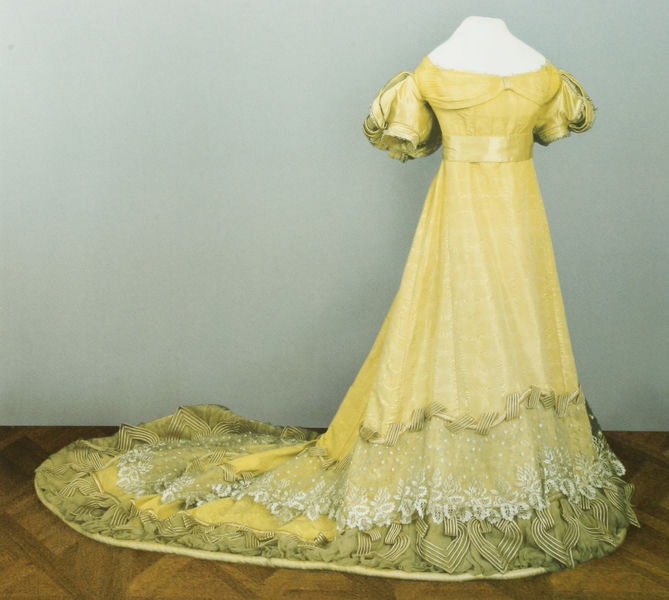
Titel: Ballkleid von Maria Fjodorowna
Standort: St. Petersburg
Institution: Schloss Pawlowsk
Schlagwörter: blau, blätter, kopf, schatten, weiß, gelb, grün, ausschnitt, blume, blumen, braun, frau, grau, holz, kleid, licht, zimmer, dame, gürtel, schleier, beige, mode, muster, schleife, wand, band, barock, falten, kleidung, kragen, lang, spitze, ärmel, boden, land, stickerei, stoff, klassizismus, saum, spitzen, borte, dekoltee, prinzessin, puffärmel, schön, seide, zart, hellblau, schärpe, gleb, schleppe, schürze, taille, modell, fußboden, parkett, tüll, hellgrün, blümchen, oliv, rand, querformat, bordüre, falte, holzboden, glanz, robe, parkettboden, edel, rüschen, dekolleté, abendkleid, kelid, foto, fotografie, photographie, torso, scherpe, puppe, kurz, kleidchen, photo, farbfoto, ständer, besatz, museum, volant, volants, empire, teuer, geln, bänder, applikation, angewandte kunst, verzierungen, reifen, tailliert, applikationen, kostbar, ballkleid, empirestil, schleif, bund, photografie, bodenlang, hellgelb, borten, ärmellos, geand, schlaufen, brautkleid, appliziert, hochzeitskleid, modepuppe, schaufensterpuppe, kyoto, kleiderpuppe, kinderkleid, schneider, torus, zitronengelb, festkleid, berühmtes kleid, brautjungfer, festgewand, hellglb, herzförmig, kleitz, lang schleppe, photograohie, satain, taillenband, tüllspitze, kurze ärmel, grütel, bnd, gelbes kleid, fischkräte, kleiderpupe, spiitze